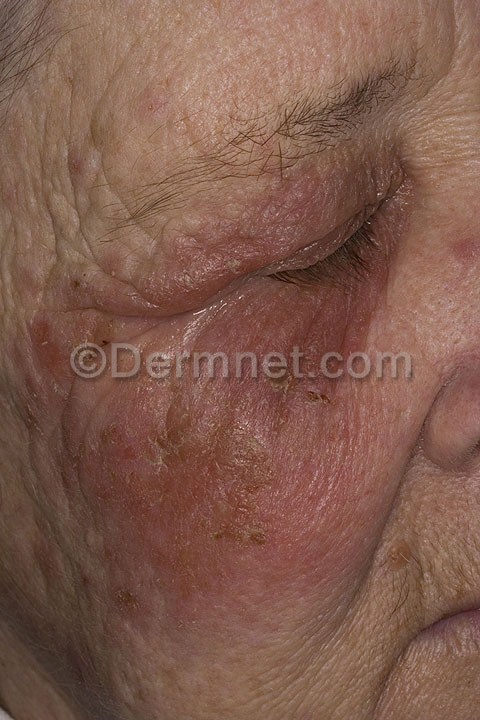
Disease: Poison Ivy Photos and other Contact Dermatitis